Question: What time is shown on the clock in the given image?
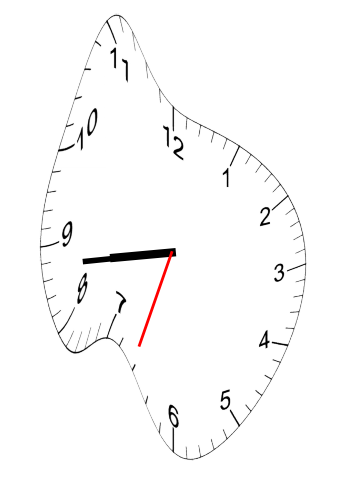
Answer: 08:43:33